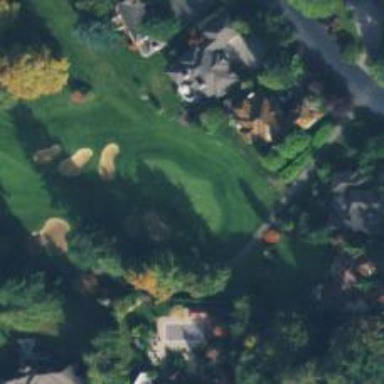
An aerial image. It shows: Golf hole on golf course.